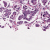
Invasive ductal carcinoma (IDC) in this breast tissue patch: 1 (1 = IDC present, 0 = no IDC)